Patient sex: F
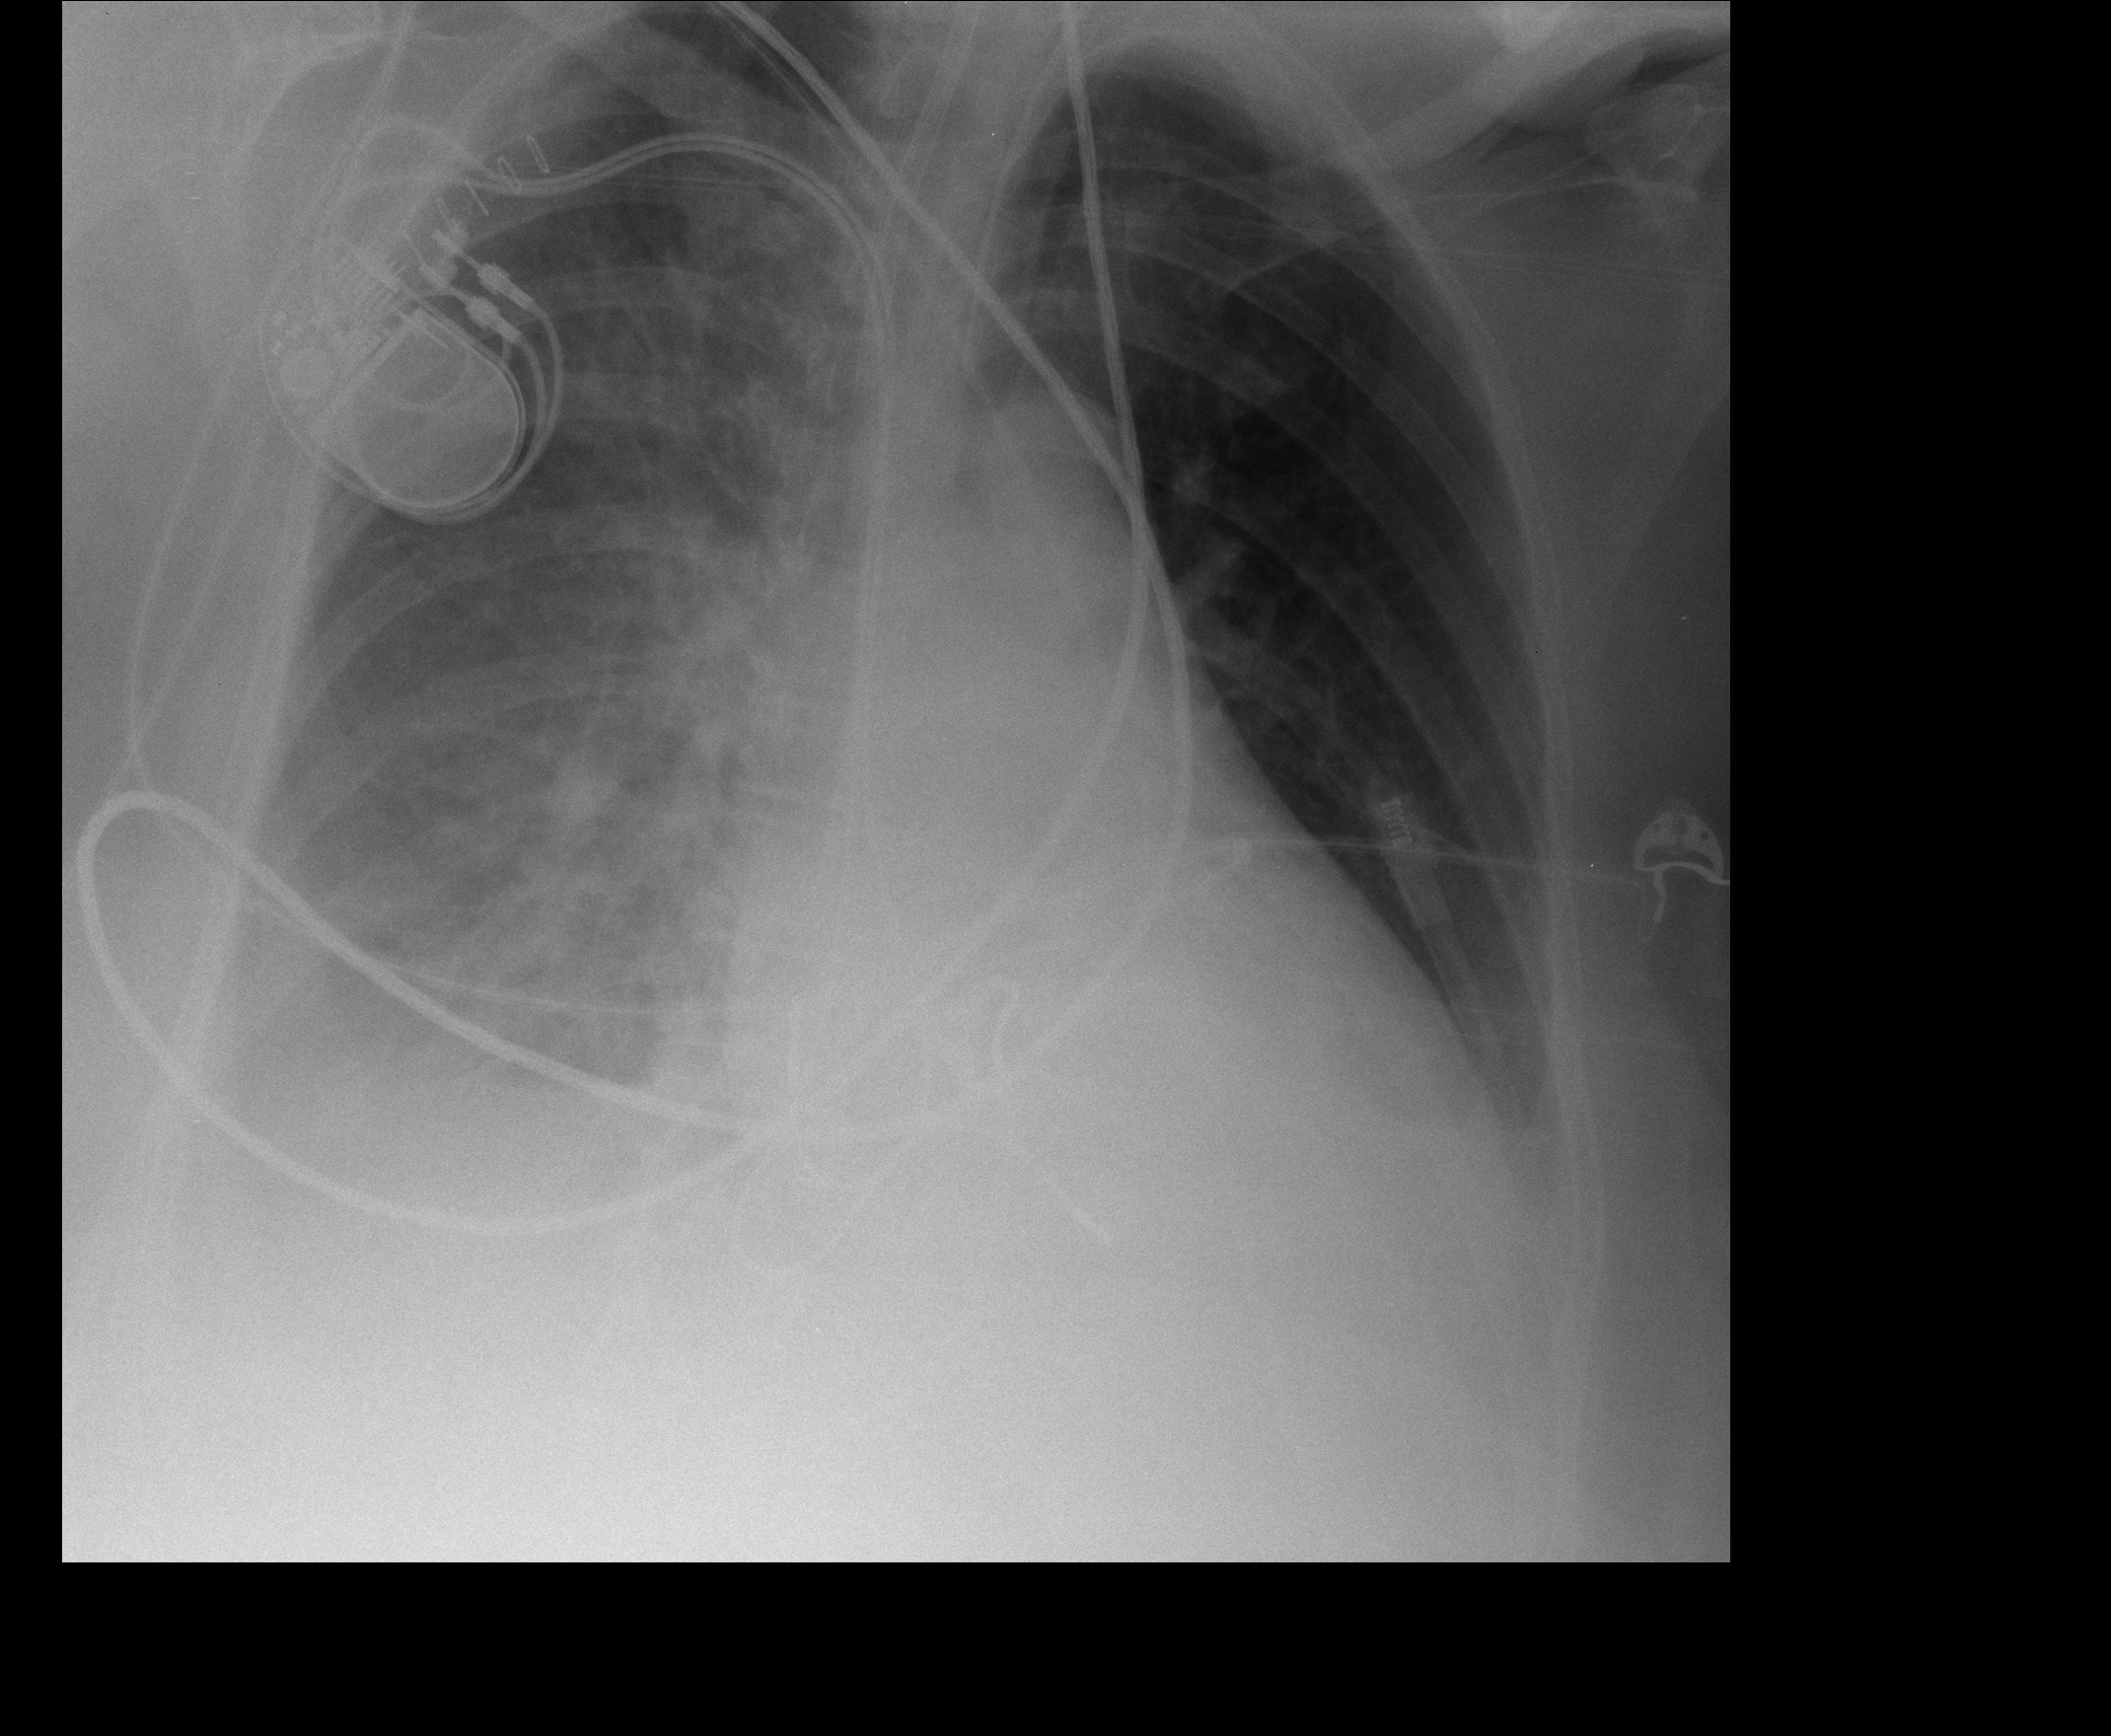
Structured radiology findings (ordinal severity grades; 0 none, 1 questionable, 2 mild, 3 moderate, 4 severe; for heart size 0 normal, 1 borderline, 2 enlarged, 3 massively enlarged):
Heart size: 0
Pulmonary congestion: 0
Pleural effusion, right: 3
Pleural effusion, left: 2
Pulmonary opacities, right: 0
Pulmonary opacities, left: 0
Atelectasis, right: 2
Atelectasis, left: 0